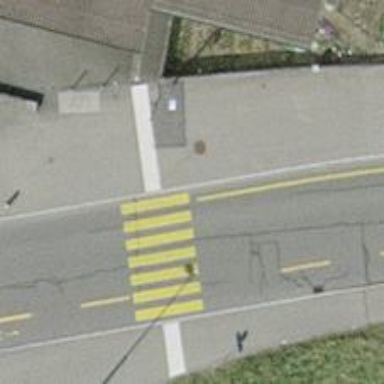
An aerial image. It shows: Kerb barrier.